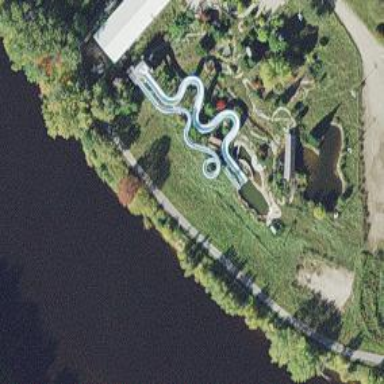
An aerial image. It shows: Water slide attraction.